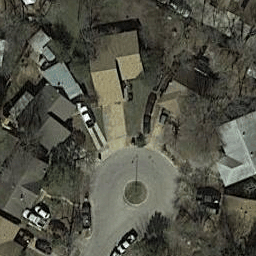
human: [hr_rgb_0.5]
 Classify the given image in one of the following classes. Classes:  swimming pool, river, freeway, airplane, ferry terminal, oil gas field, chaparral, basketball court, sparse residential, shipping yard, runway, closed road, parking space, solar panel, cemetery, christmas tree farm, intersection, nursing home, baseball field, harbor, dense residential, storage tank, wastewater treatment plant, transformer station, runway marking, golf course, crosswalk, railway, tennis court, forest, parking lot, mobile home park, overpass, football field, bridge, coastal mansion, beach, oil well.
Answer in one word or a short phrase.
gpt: closed road